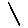
Label: line